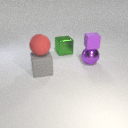
large purple metal sphere to the right of large gray rubber cube